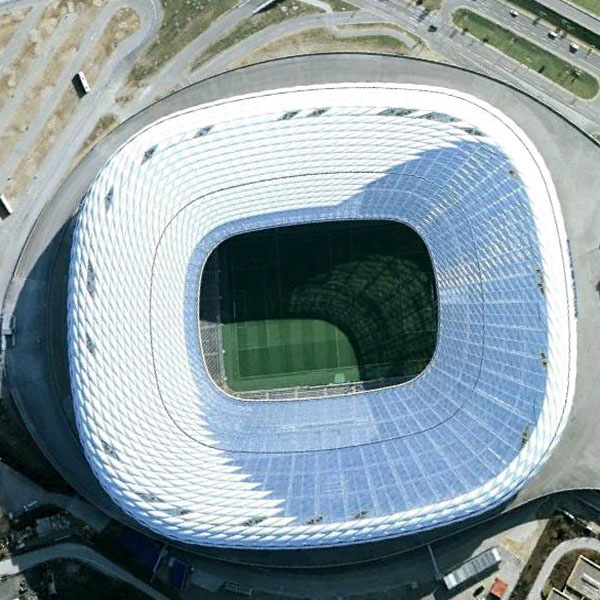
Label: Stadium